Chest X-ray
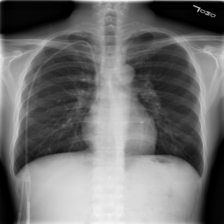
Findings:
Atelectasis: negative
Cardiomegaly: negative
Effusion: negative
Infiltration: positive
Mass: negative
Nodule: negative
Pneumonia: negative
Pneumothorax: negative
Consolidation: negative
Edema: negative
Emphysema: negative
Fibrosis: negative
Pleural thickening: negative
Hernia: negative